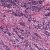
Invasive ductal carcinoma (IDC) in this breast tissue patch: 1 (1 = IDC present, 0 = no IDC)